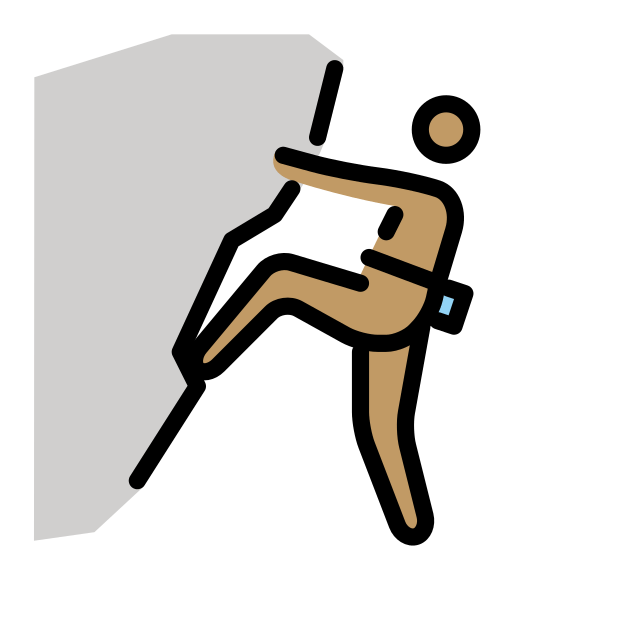
person climbing: medium skin tone